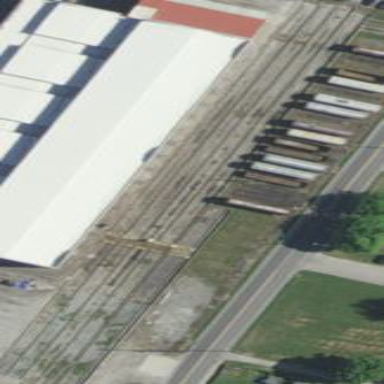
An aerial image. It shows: Traverser on the railway track.